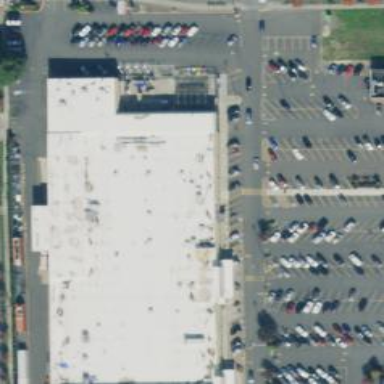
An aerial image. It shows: Supermarket.